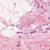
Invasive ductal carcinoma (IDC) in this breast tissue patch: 0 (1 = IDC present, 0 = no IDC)